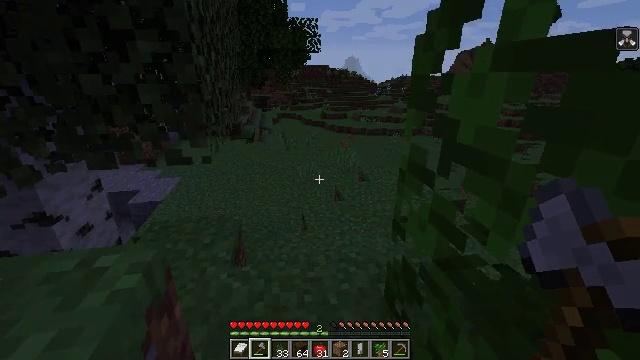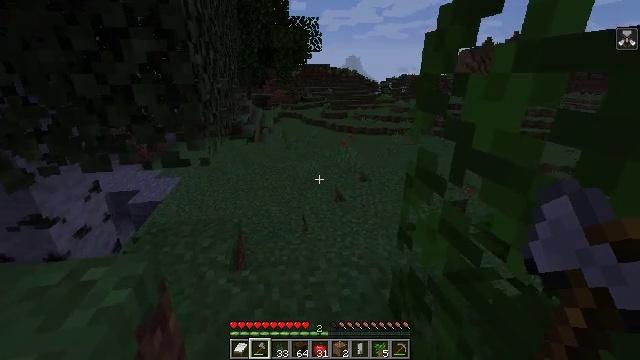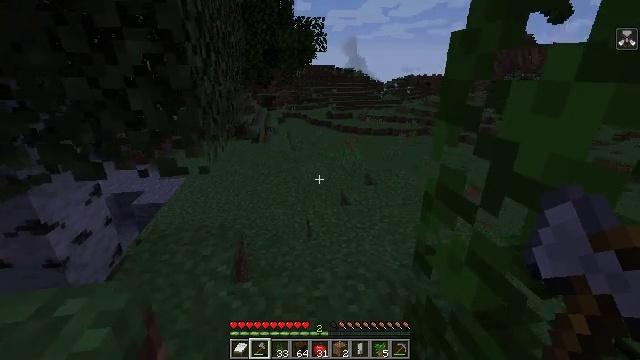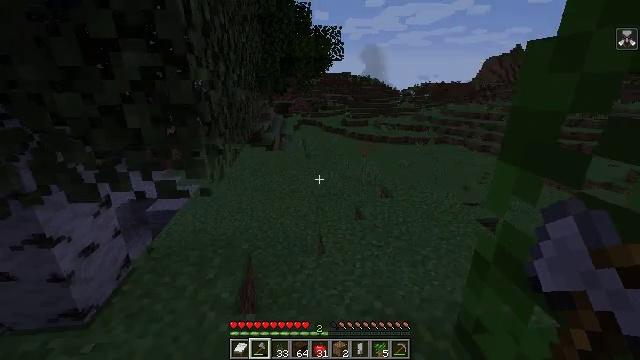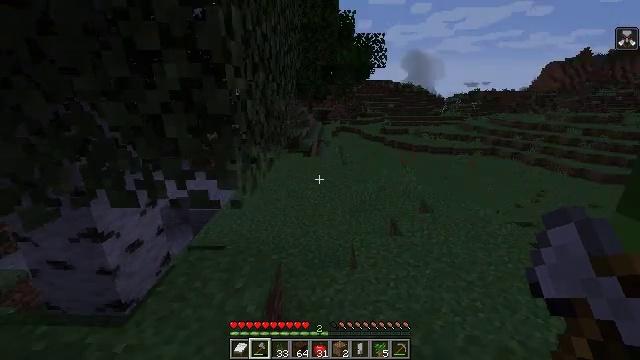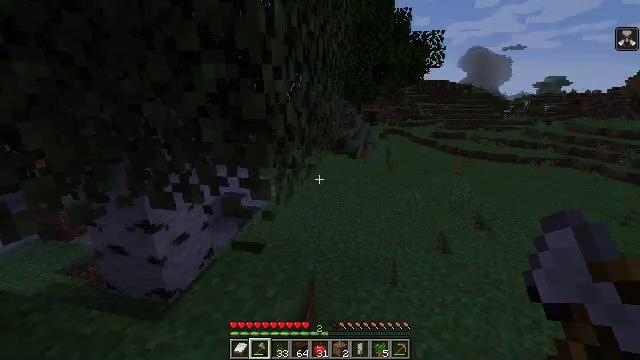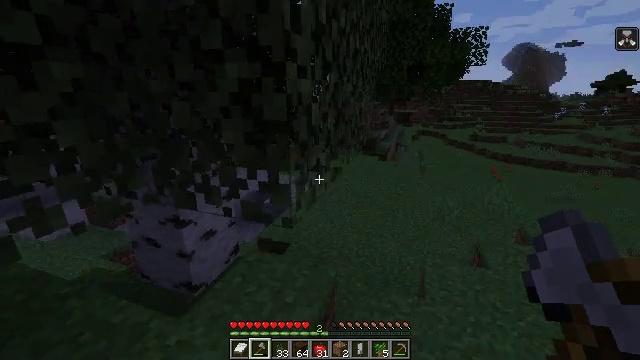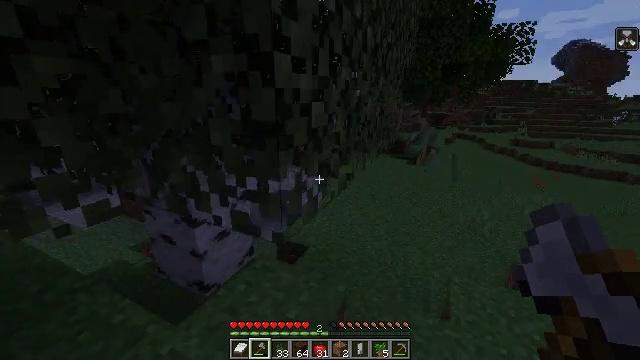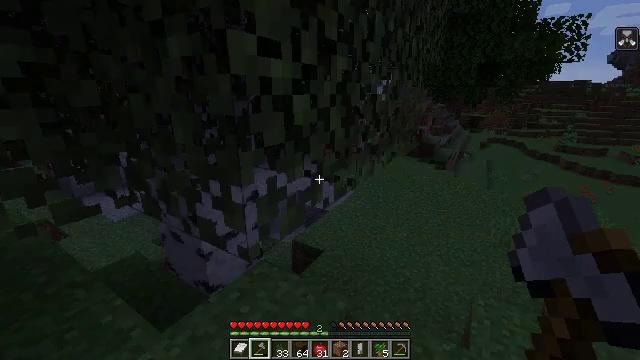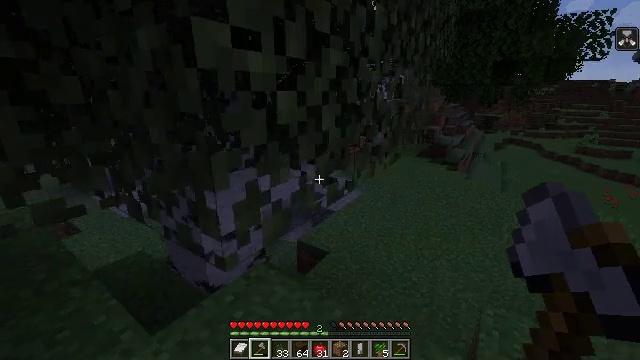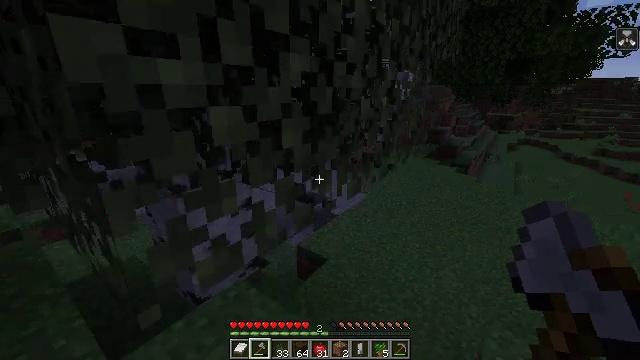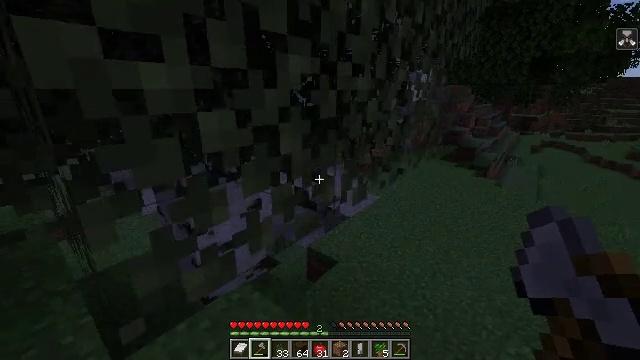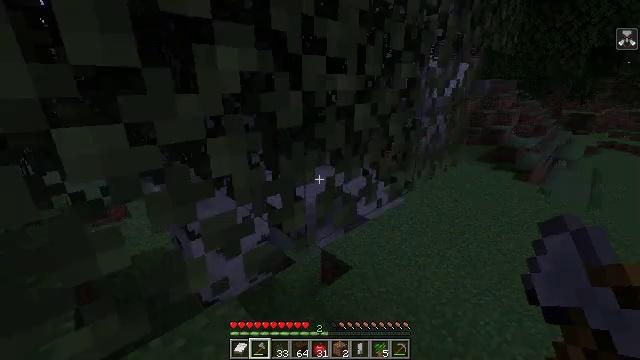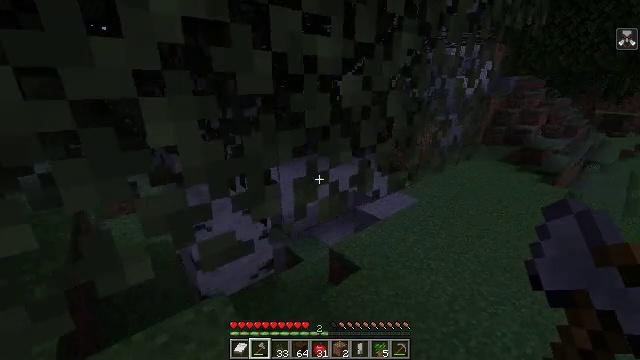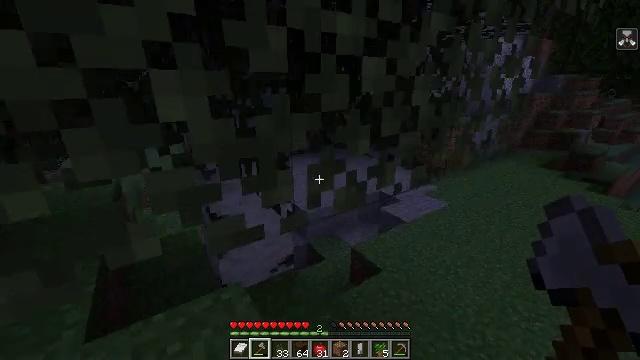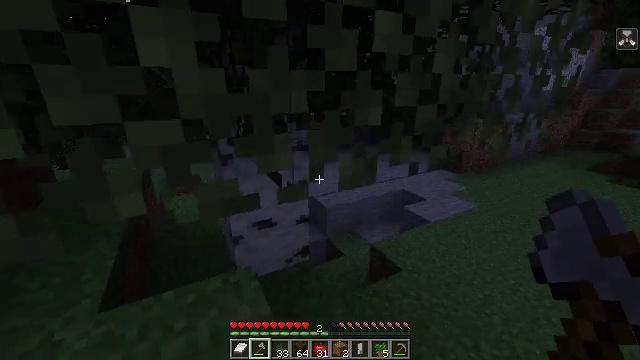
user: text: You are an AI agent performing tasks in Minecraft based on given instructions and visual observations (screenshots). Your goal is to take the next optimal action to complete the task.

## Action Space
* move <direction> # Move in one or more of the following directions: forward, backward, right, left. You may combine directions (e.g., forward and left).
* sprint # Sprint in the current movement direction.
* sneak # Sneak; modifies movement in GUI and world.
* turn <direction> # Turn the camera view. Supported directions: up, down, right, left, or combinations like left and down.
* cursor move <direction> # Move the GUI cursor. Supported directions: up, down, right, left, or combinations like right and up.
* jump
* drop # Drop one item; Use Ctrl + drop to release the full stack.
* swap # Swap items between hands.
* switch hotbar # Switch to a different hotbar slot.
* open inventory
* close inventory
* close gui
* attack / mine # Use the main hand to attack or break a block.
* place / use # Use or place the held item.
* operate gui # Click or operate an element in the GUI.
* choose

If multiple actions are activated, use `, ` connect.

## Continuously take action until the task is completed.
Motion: motion action
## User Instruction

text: Break the birch log in the forest.
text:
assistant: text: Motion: move forward
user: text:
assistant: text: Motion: move forward, turn left
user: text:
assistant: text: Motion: move forward, turn left and up
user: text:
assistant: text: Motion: move forward, turn left and up
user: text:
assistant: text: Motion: move forward, turn left
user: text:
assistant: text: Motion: move forward and move right, turn left
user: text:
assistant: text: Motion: move forward and move right, turn left
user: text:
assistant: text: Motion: move forward and move right, turn left
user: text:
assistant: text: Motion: move forward and move right, turn left
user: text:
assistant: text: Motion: move forward and move right, turn left
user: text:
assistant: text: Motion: move forward and move right, turn left
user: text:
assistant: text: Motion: move forward and move right, turn left and down
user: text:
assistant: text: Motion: move forward and move right, turn left
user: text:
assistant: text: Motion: move forward and move right, turn left
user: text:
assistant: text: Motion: move forward and move right, turn left
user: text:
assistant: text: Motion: move forward, turn left
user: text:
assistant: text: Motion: move forward, turn left and down
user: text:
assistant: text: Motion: move forward, turn left and up
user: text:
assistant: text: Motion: move forward, turn left and up
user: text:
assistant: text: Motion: move forward
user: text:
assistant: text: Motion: no_op
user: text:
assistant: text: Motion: no_op
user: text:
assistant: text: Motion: turn down
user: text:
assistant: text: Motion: no_op
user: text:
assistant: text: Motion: turn left
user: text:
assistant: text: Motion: no_op
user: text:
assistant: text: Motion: move forward
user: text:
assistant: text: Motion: move forward, turn left and up
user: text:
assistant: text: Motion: move forward, turn left and up
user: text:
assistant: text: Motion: move forward, turn left and up